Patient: sex M, age 36
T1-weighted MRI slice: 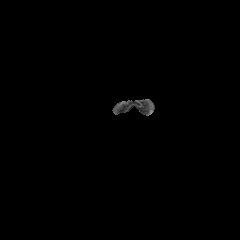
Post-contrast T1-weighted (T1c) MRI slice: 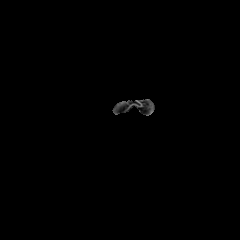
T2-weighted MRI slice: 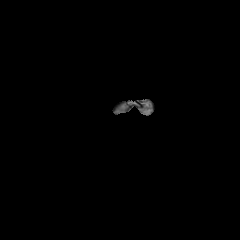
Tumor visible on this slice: no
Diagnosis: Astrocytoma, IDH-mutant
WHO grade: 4